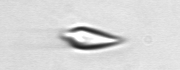
Label: Oxytoxum